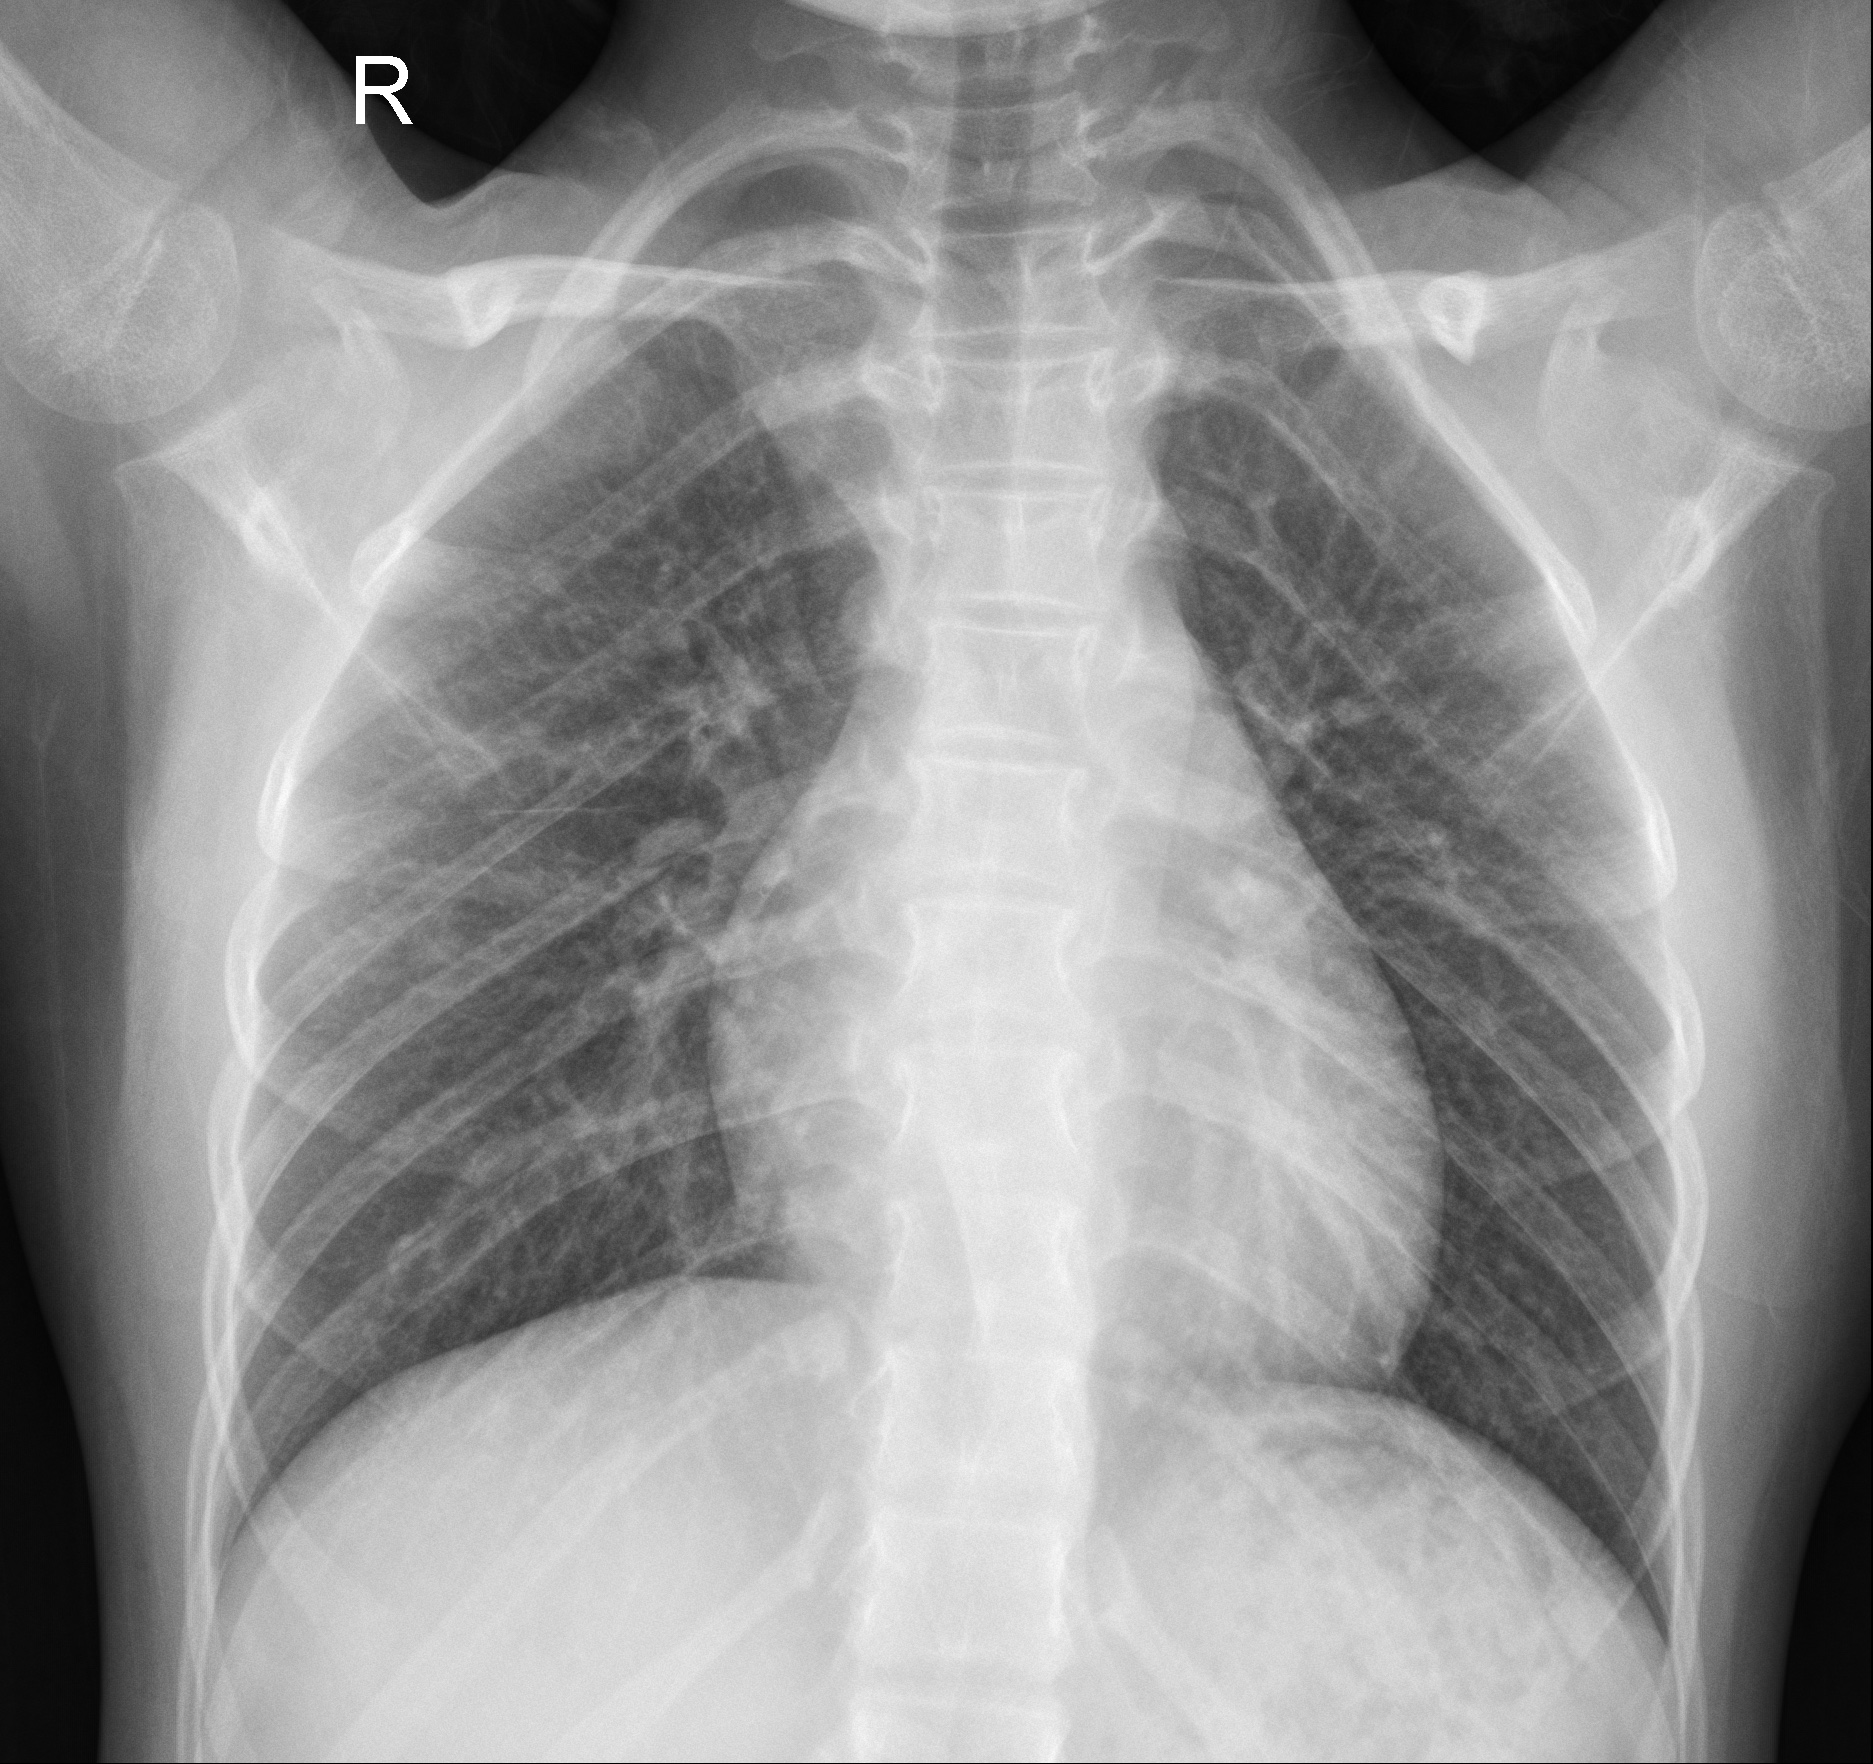
Diagnosis: NORMAL